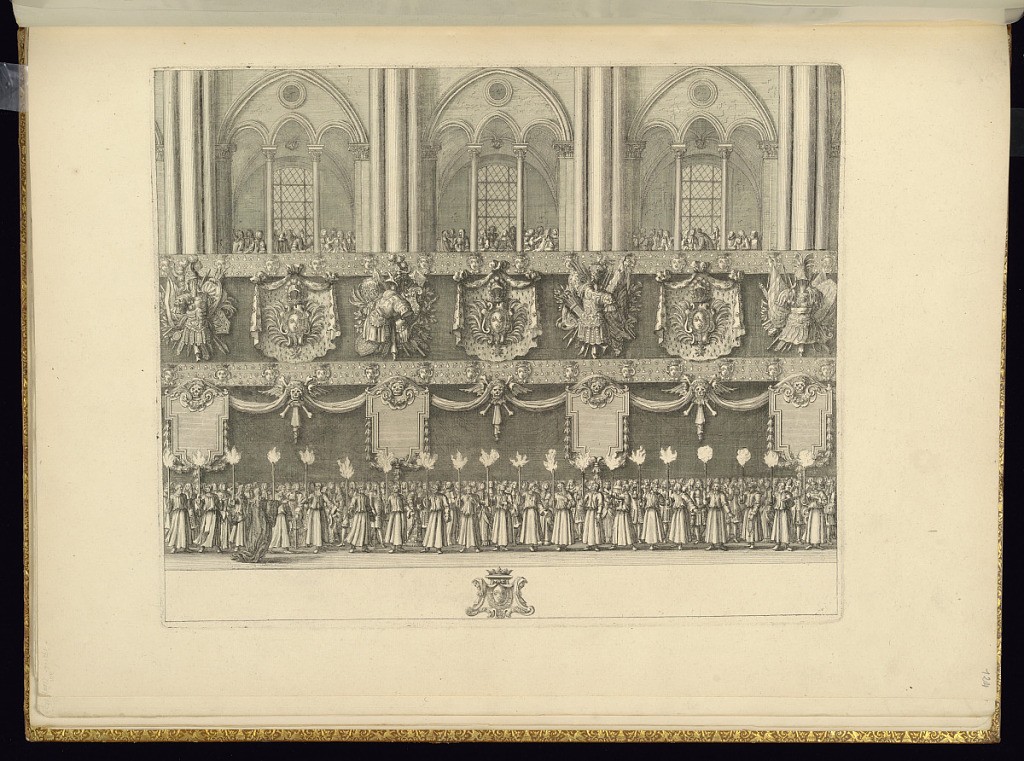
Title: Funeral Ceremony
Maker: Jean Berain, the elder, French, 1640-1711
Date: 1711
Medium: Engraving on laid paper
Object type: Bound print
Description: Funeral ceremony in a church. At the upper level are well-dressed bystanders; on the ground floor are bystanders as well as church officials carrying torches. The back wall is decorated with coats-of-arms with fleurs-de-lis and trophies, winged skulls, and skulls over cartouches. The plate is not signed.